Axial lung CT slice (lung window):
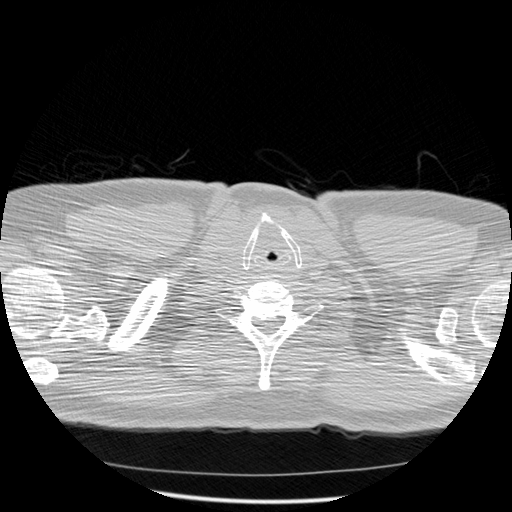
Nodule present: no